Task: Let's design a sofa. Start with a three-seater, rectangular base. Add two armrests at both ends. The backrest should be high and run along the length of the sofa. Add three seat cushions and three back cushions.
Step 305:
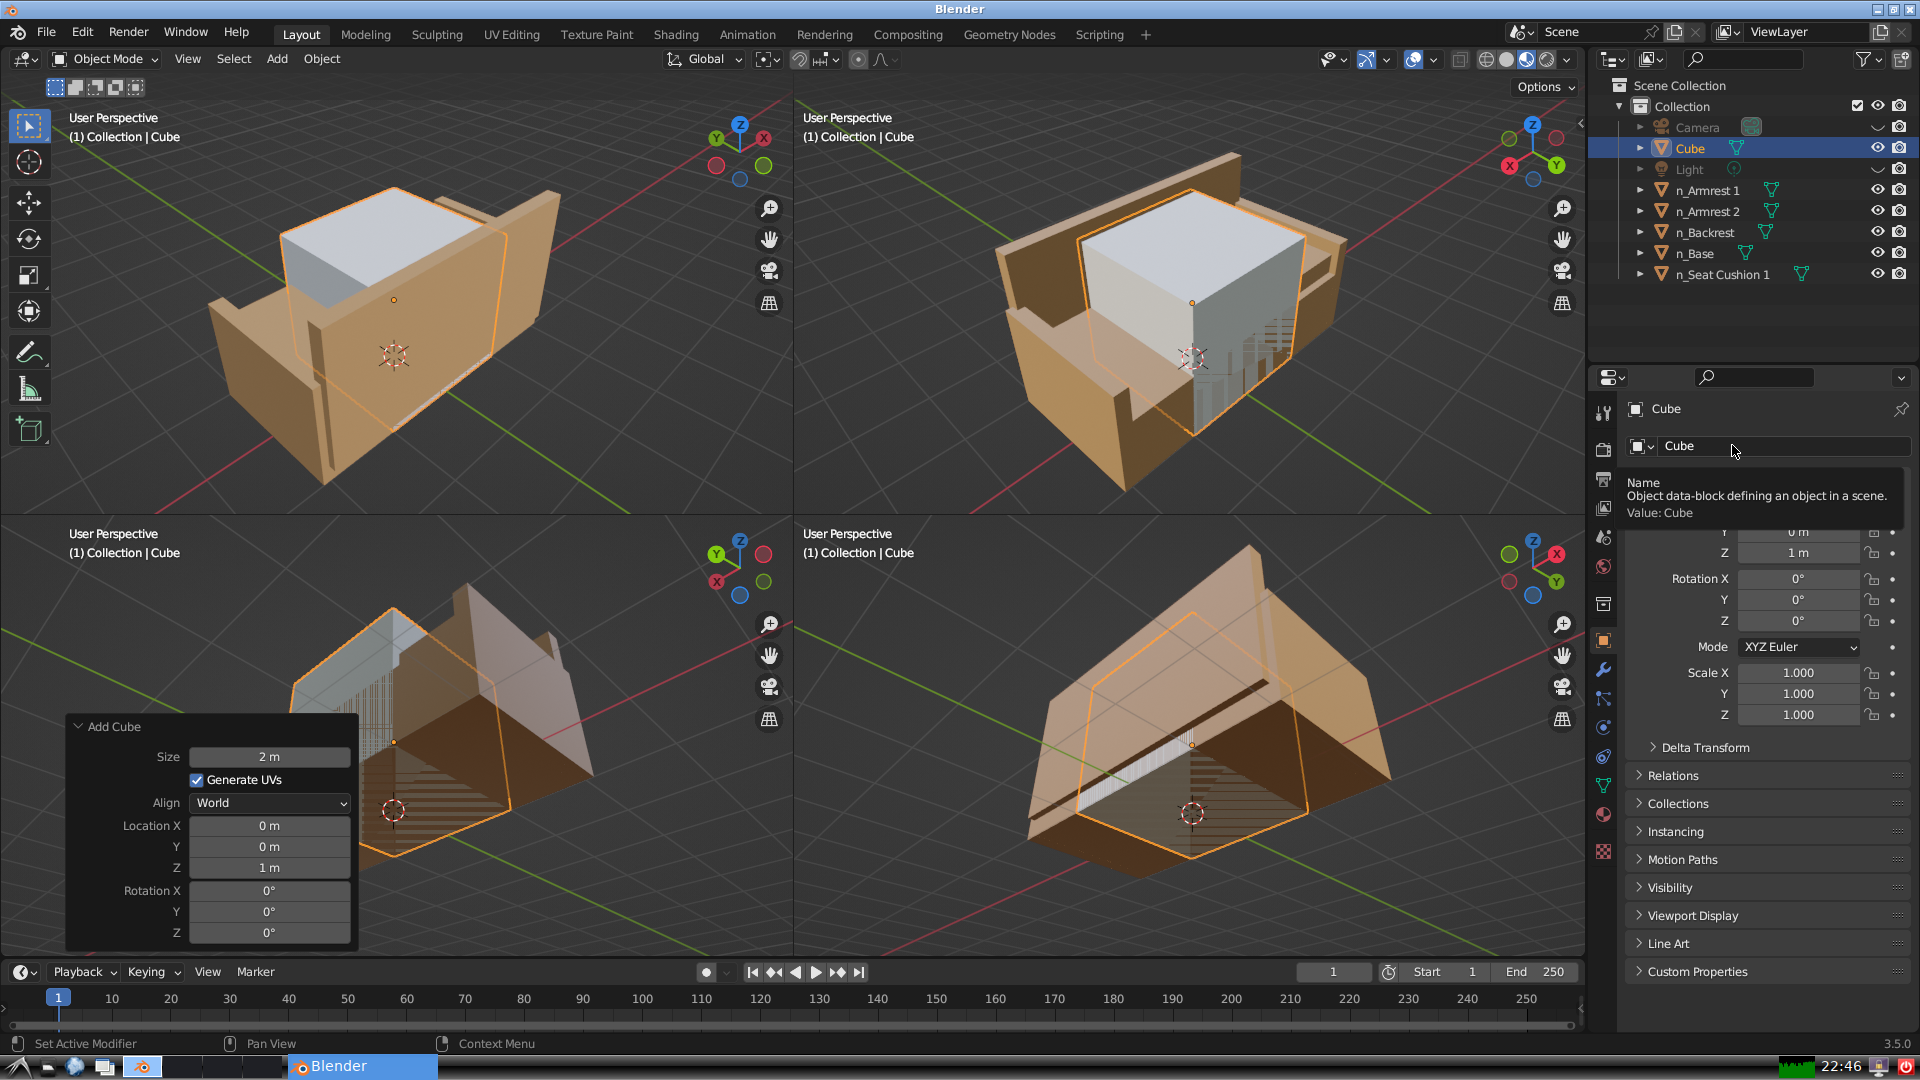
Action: click: no